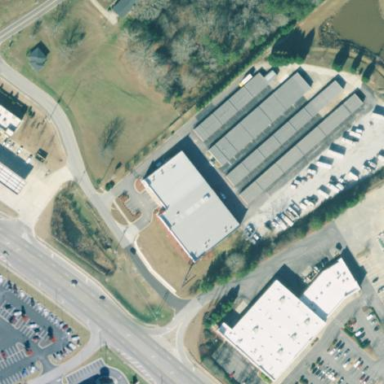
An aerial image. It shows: Building housing storage rental shop.